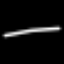
Label: line